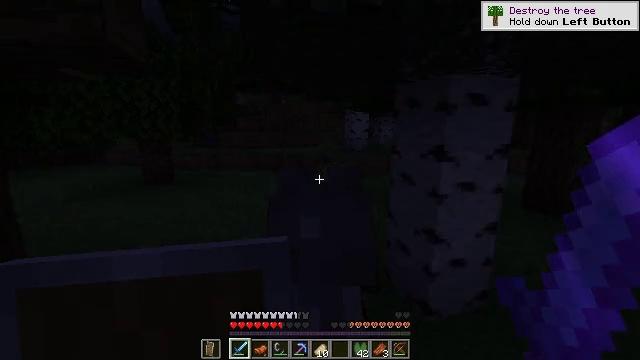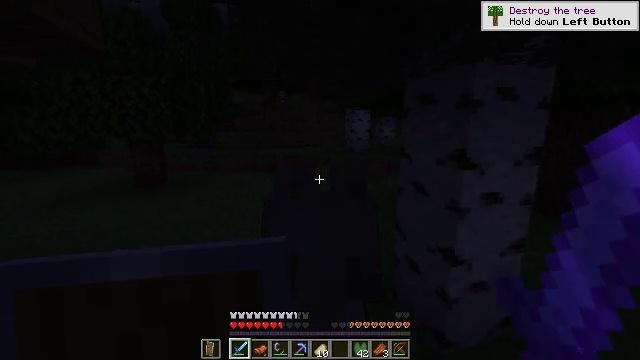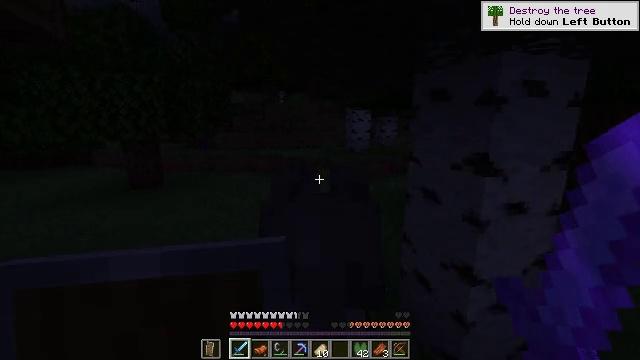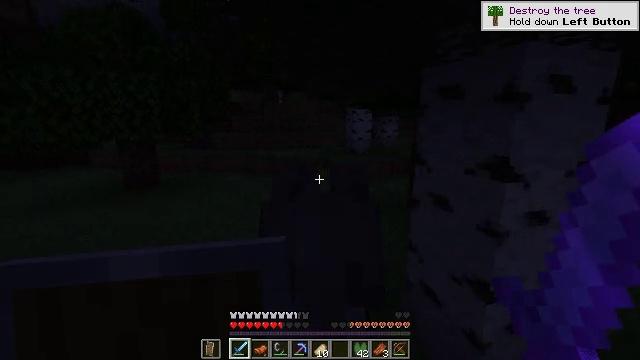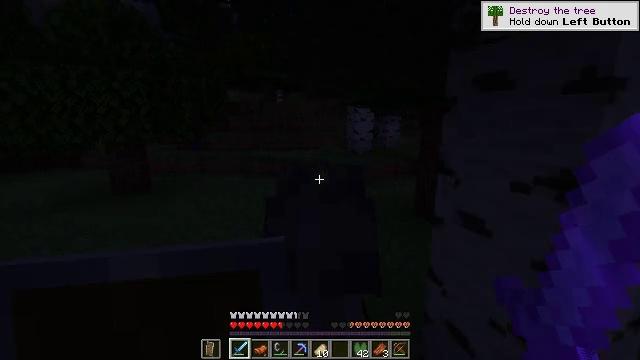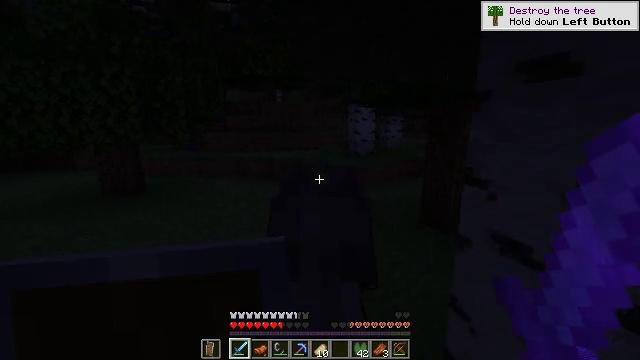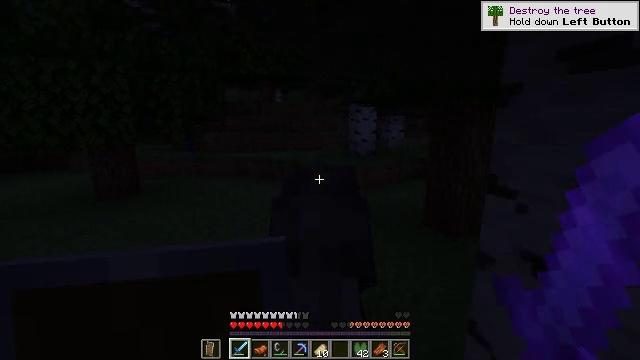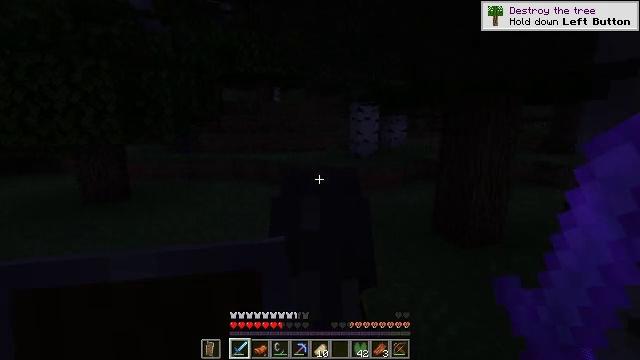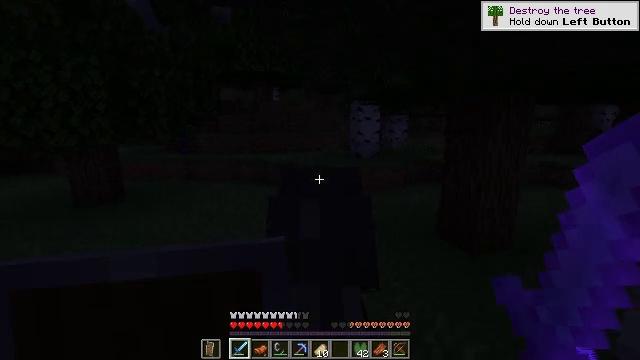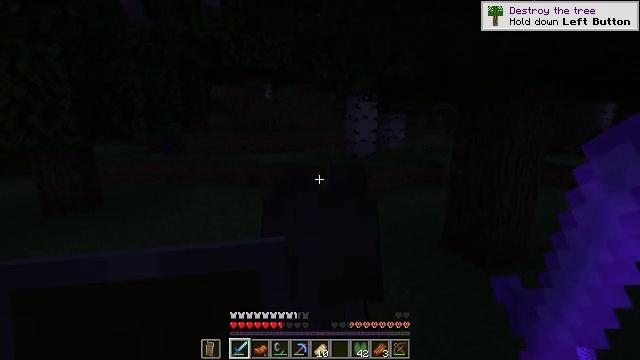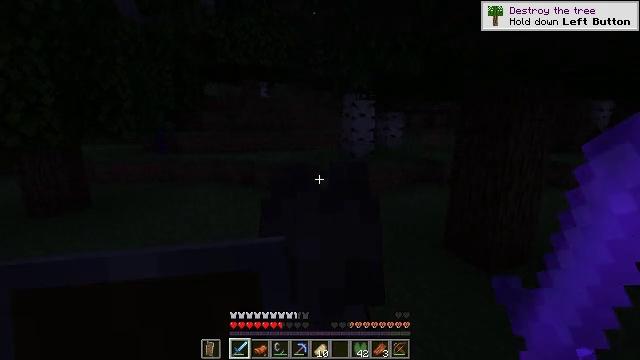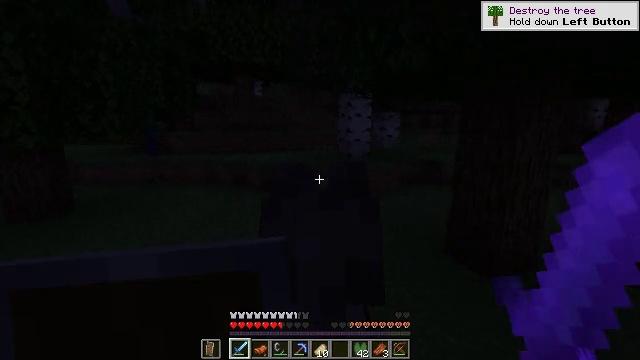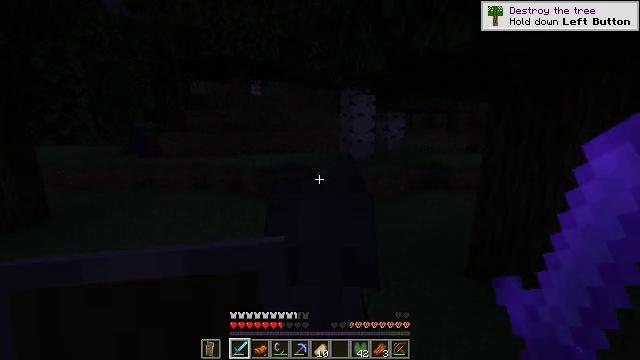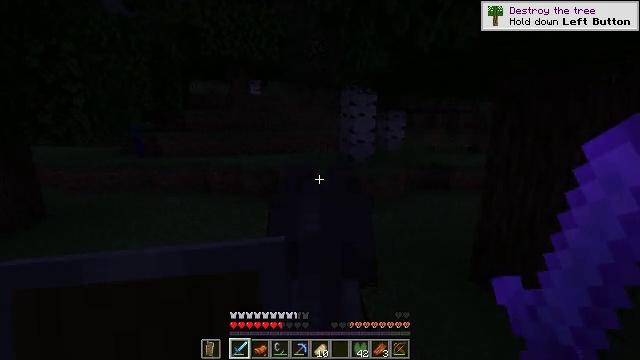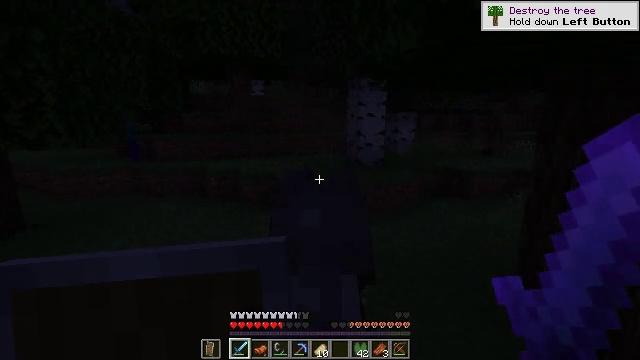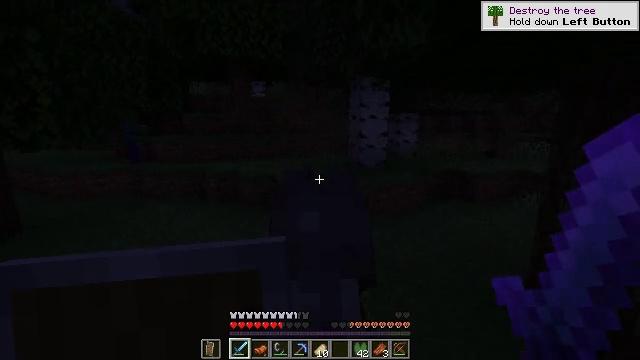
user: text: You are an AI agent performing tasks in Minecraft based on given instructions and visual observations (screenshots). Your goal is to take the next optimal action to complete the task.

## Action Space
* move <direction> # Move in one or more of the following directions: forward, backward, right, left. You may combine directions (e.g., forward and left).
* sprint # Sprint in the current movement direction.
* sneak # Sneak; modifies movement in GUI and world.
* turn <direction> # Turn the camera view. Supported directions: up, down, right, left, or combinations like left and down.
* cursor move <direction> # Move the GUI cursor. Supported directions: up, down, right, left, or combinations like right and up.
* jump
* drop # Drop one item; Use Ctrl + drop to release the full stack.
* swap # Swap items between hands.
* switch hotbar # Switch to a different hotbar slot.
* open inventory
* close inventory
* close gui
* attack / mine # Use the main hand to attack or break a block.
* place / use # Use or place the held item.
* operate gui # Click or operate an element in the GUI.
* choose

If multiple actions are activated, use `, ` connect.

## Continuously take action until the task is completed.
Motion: motion action
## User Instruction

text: Break the birch leaves block.
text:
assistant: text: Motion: move forward
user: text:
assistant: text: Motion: move forward
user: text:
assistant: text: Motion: move forward
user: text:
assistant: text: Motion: move forward
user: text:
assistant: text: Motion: move forward
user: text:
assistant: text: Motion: move forward
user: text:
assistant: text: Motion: move forward
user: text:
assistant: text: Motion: move forward
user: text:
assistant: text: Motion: move forward, turn right
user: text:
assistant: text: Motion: move forward, turn right
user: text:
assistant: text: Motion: move forward
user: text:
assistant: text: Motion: move forward
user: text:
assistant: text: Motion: move forward
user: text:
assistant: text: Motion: move forward, turn left
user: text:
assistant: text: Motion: move forward
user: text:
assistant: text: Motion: move forward and move left
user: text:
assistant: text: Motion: move forward and move left
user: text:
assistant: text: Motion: move forward and move left
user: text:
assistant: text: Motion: move forward and move left
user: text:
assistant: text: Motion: move forward
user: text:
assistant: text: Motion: move forward, turn right
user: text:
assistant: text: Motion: move forward, turn right
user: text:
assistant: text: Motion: move forward, turn right
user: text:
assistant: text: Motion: move forward
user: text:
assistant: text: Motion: move forward
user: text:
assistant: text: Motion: move forward
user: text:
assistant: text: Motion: move forward, turn left
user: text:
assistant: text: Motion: move forward, turn left
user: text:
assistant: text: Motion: move forward
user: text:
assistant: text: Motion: move forward